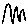
Label: zigzag